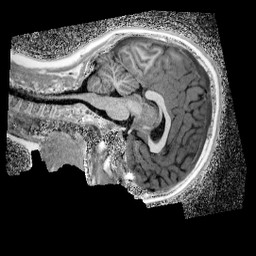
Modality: UNIT1_denoised
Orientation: sagittal
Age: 9
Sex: female
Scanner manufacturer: siemens
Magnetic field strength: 3 T
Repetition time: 4 s
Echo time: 0.00299 s